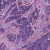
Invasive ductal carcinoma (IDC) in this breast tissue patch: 0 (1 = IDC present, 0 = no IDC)